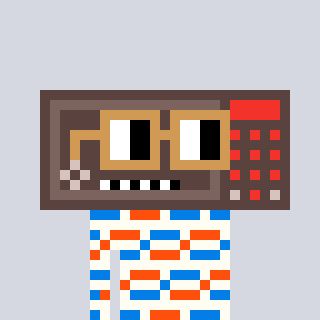
a pixel art character with square brown glasses, a wallsafe-shaped head and a grayscale-colored body on a cool background